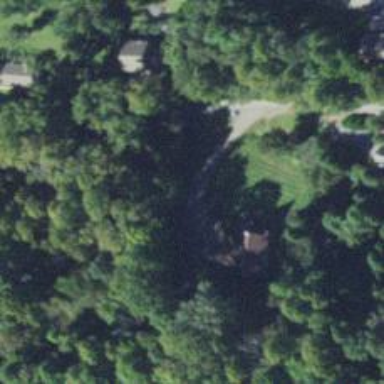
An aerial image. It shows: Driveway.